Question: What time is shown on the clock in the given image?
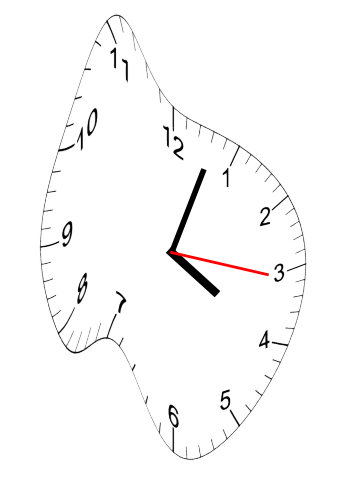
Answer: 04:03:16